Question: I know there is a nice class Graphics with basic api like drawLine, drawRect. But I need more control to set pixel size, wide, thick, thin, lines in my shape. My intention is to draw a dynamic shape (similar to attached image) depending on different criteria.
I'm new in J2ME. Any other suggestion to achieve my goal is appreciated. Thanks!

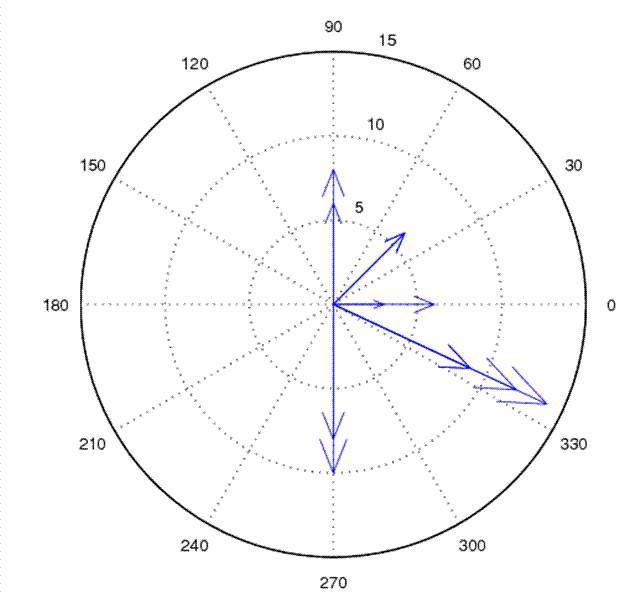
Answer: There is no way to set line thickness in J2ME.
However, you can try some workarounds:
To simulate thick lines, you can just draw multiple lines.
And to draw a thick circle you can draw a larger filled circle and then a smaller one inside it.

For dotted lines use <URL>.